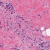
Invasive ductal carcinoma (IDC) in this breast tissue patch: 0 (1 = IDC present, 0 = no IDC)